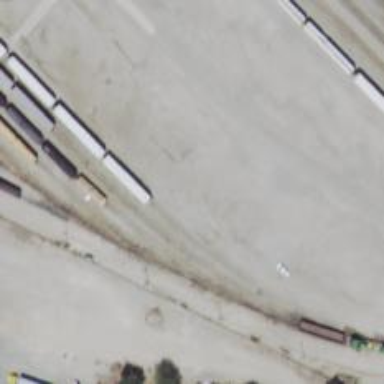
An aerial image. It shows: Railway spur service.